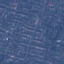
Label: Residential